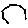
Label: hexagon